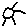
Label: sun